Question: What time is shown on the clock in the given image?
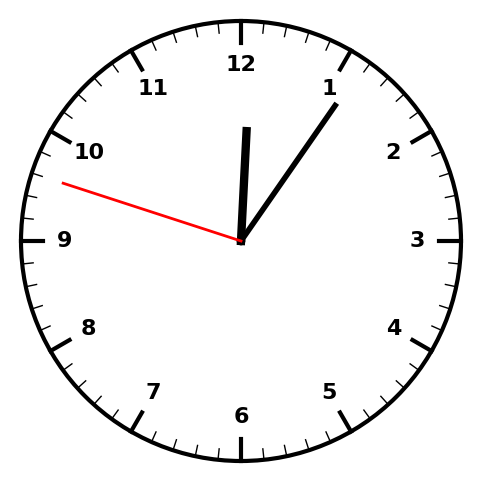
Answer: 12:05:48